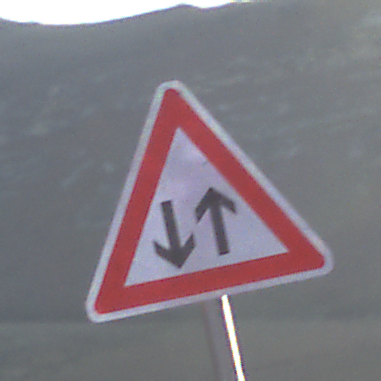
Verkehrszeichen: Gegenverkehr
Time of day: SunriseSunset
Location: Outdoor (Nature)
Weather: Clear
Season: NotSpecified
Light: Natural